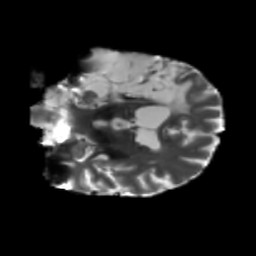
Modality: T2w
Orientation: coronal
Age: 51
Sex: male
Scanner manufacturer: siemens
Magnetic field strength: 3 T
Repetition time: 5.25 s
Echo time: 0.08 s